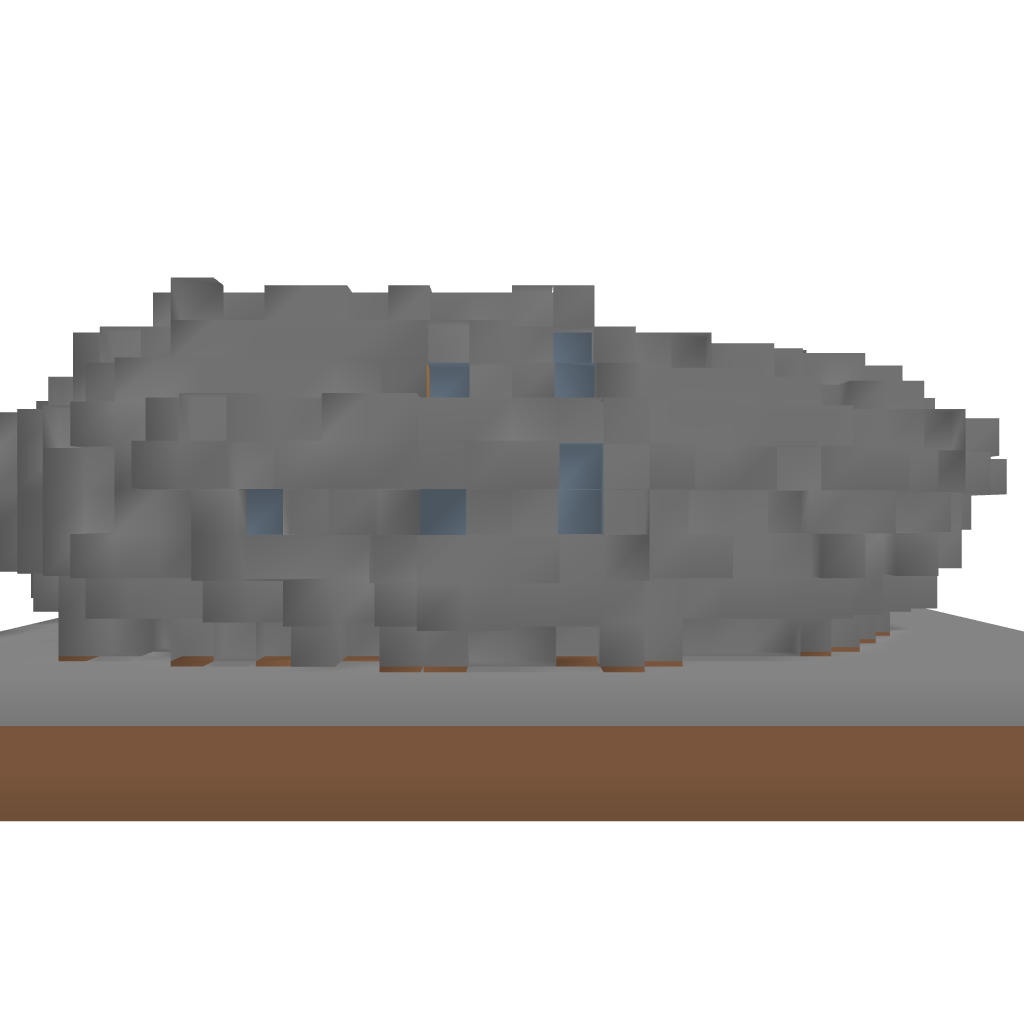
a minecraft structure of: A Nice Spawn :)